Aerial crown-view tile of a tropical tree (Barro Colorado Island, Panama), acquired 20240813:
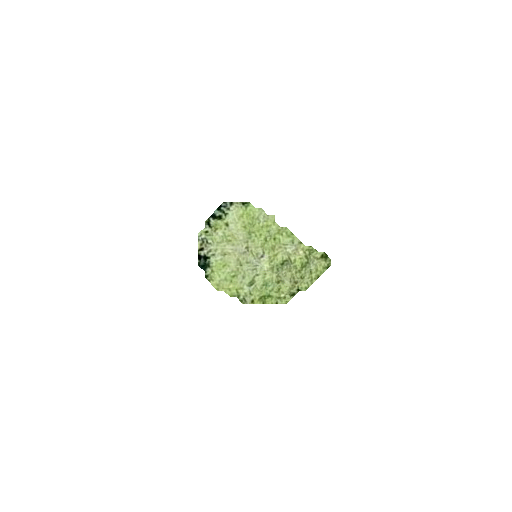
Species: Quararibea stenophylla
GBIF accepted scientific name: Quararibea stenophylla
Crown area: 13.605 m²